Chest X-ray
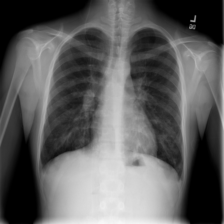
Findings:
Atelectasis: negative
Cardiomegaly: negative
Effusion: negative
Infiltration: negative
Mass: negative
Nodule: negative
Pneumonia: negative
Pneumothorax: negative
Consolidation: negative
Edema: negative
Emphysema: negative
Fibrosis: negative
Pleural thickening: negative
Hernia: negative